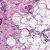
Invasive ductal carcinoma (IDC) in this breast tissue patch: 0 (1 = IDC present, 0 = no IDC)